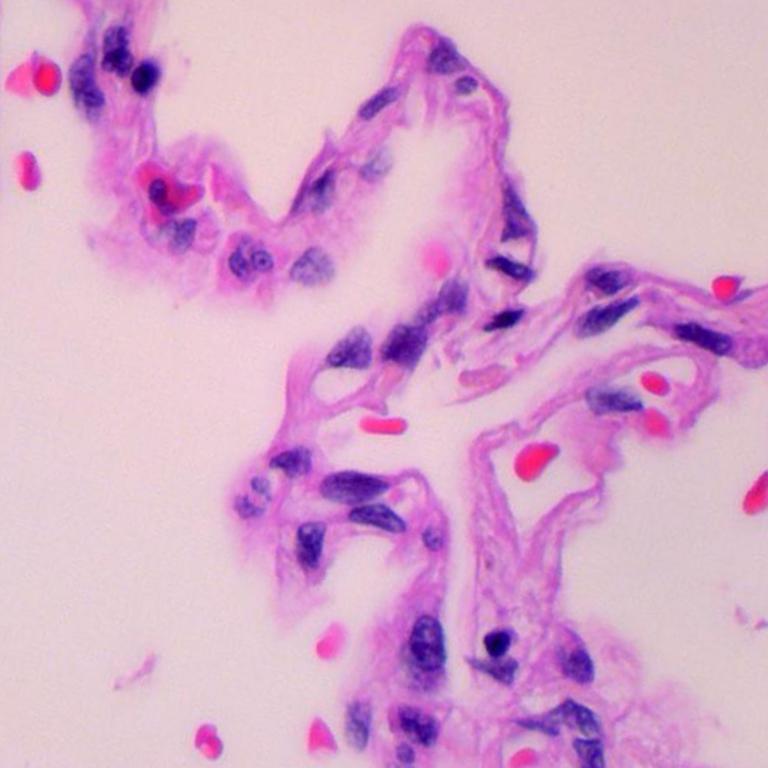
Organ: lung
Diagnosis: benign